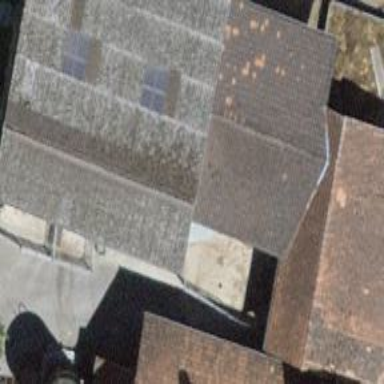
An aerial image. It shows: Rural barn.